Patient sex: F
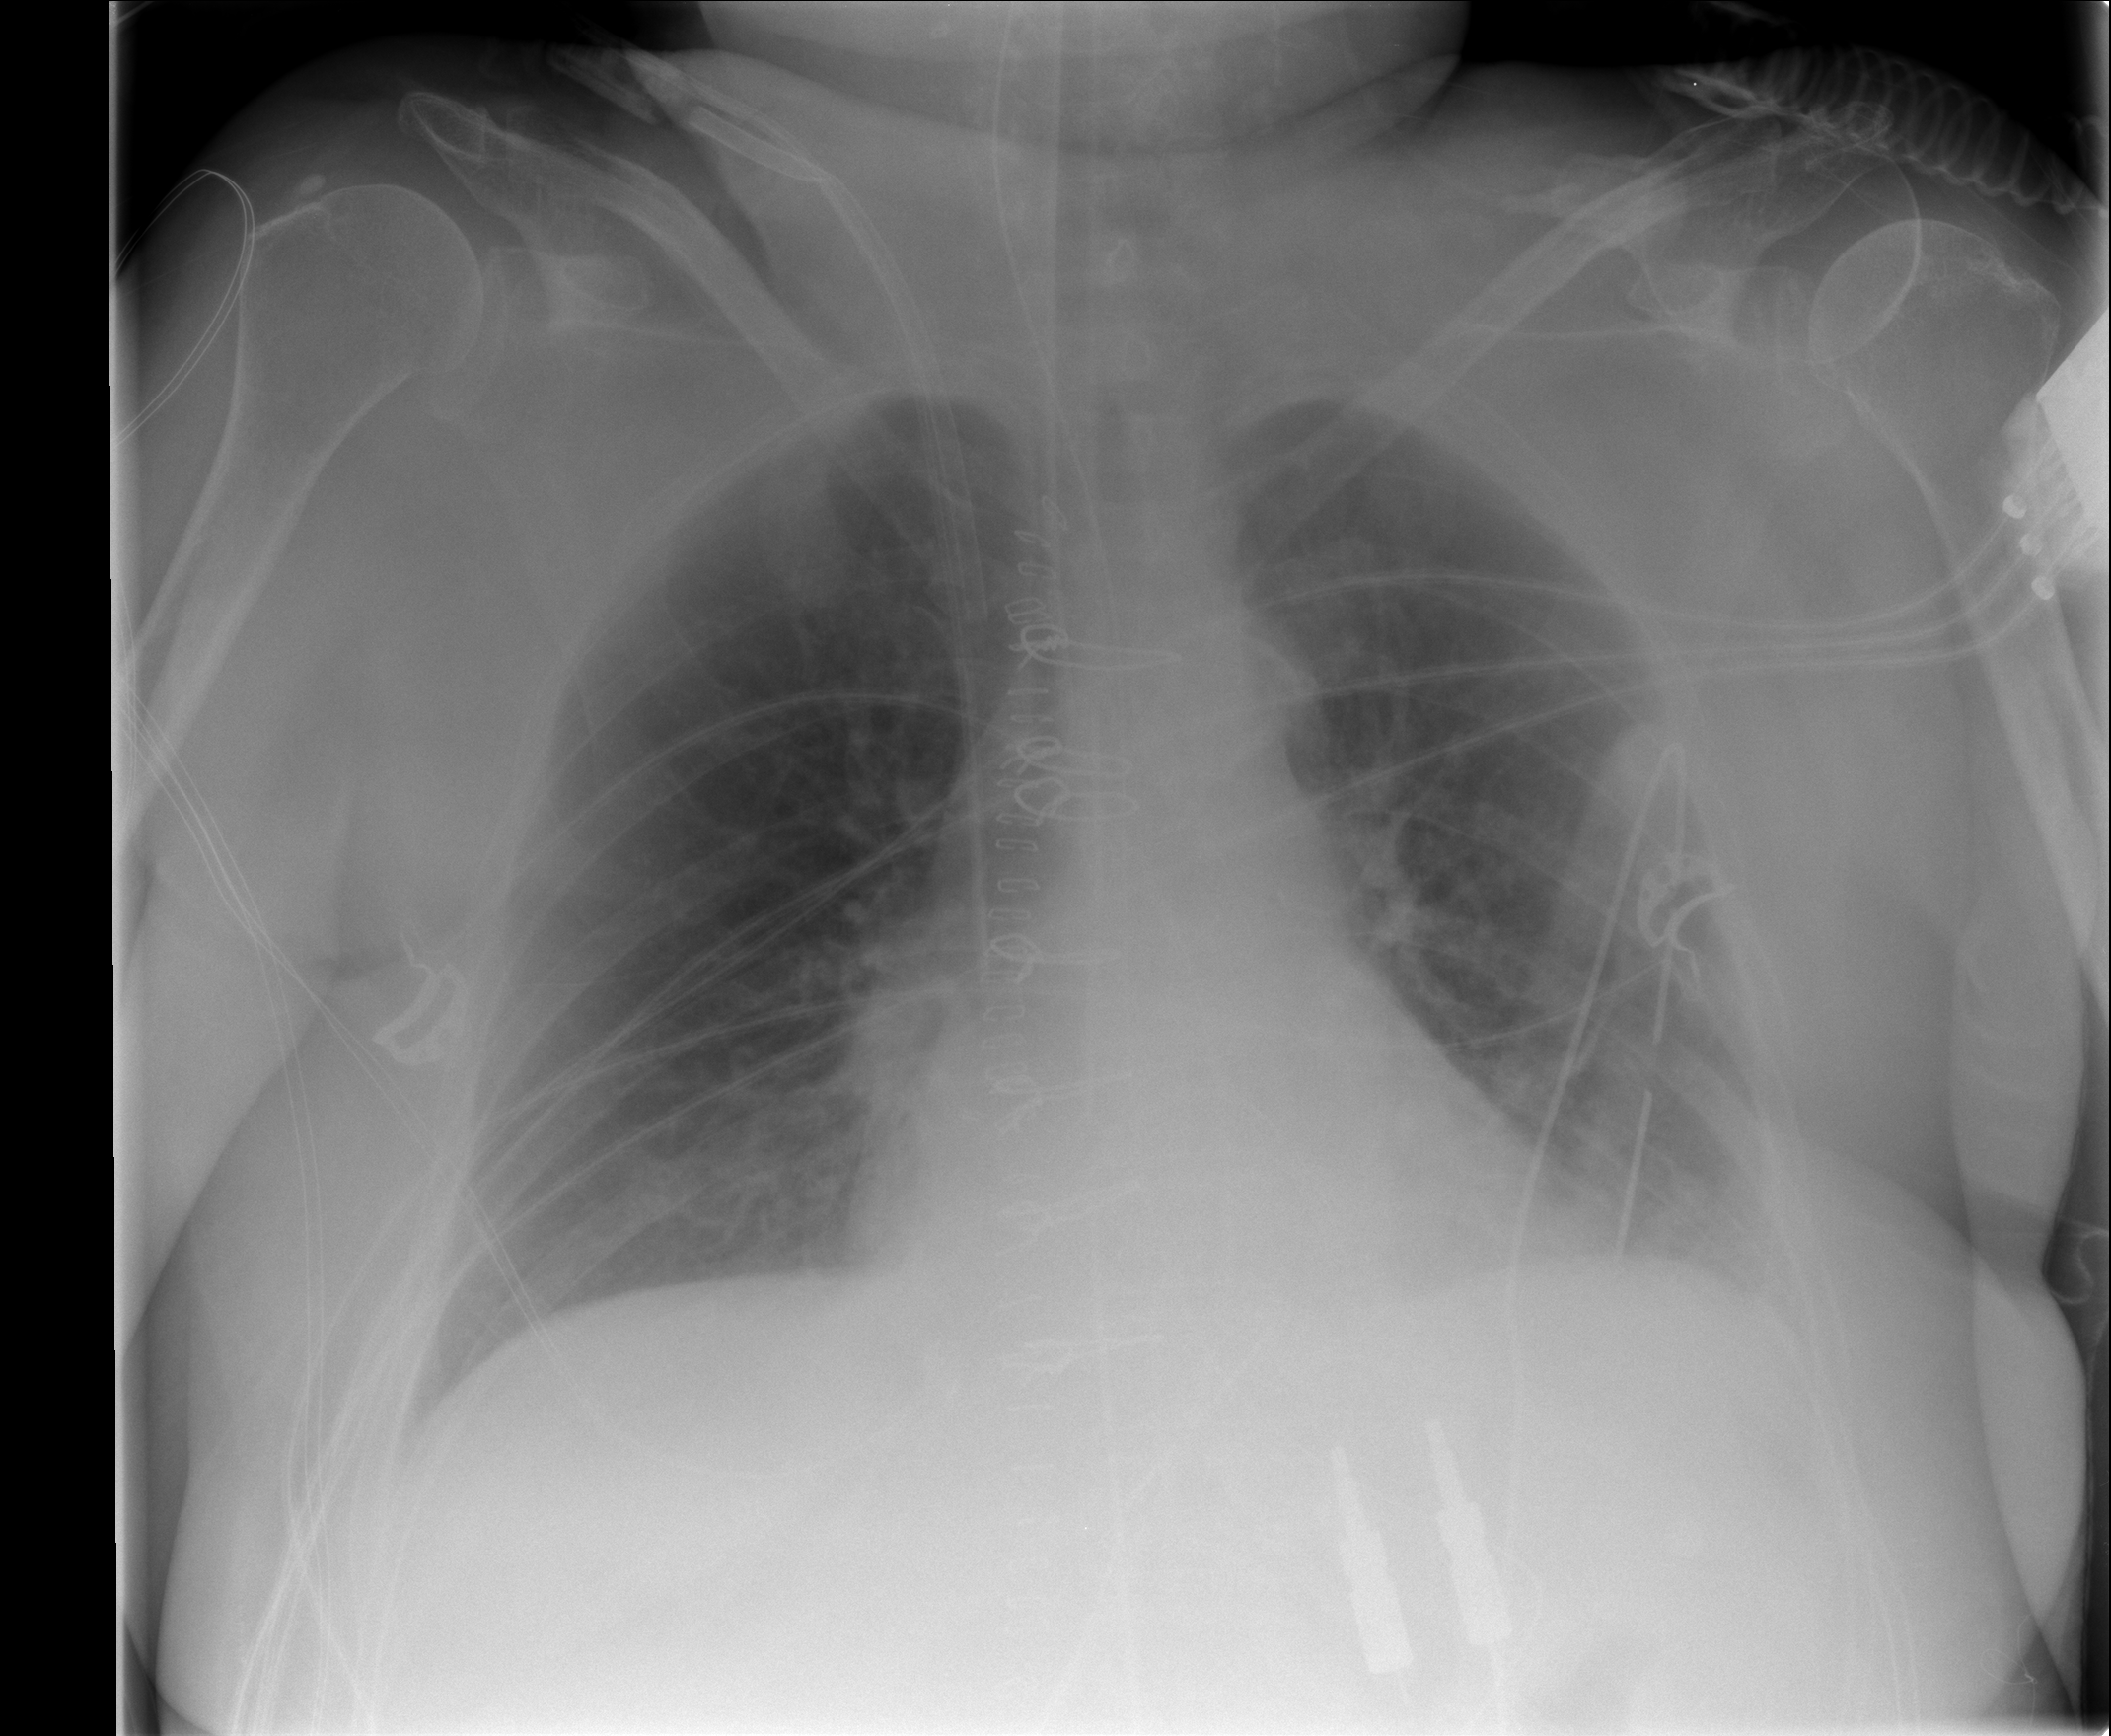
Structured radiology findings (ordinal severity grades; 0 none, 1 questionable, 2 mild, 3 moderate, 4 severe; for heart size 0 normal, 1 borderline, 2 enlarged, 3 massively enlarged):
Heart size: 2
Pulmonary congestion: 2
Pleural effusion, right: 0
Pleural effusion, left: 0
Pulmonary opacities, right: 0
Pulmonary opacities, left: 0
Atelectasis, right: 0
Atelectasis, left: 2